Question: I'm working in a App project using the Ionic framework. I am trying to make a navigation button for TV remote control. My objective is to make the buttons like the image in the link below (from kodi ios remote App) using CSS.
Can someone help me?

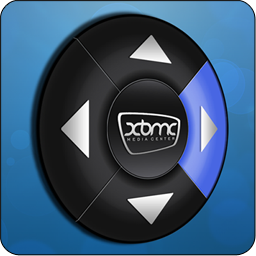
Answer: define your wrapper and rotate it at 45deg

'''
*{box-sizing: border-box}
:root{
background: skyblue;
height: 100vh
}
figure{
position: relative;
width: 250px;
height: 250px;
border-radius: 50%;
border: 2px solid black;
margin: 40px auto;
overflow: hidden;
background: white;
box-shadow: 0 0 6px 2px #000;
transform: rotate(45deg)
}
.btn {
width: 123px;
height: 125px;
position: relative;
float: left;
background: #000;
transform-origin: 100% 100%;
transition: background .3s ease;
box-shadow: inset 0 0 1px 0px rgb(187, 187, 187);
}
.btn:hover{cursor: pointer; background: #4864e3;}
.btn:nth-of-type(2) {
right: 0;
}
.btn:nth-of-type(3) {
bottom: 0;
left: 0;
}
.btn:last-of-type {
right: 0;
bottom: 0;
}
figure figcaption{
box-shadow: 0 0 16px 10px #000,
inset 0 0 3px 2px #000,
0 0 0px 32px rgba(255, 255, 255, 0.1);
width: 120px;
height: 120px;
border-radius: 50%;
position: absolute;
top: 50%;
left: 50%;
color: rgb(187, 187, 187);
text-align: center;
line-height: 120px;
margin: -60px 0 0 -60px;
border: 4px solid rgb(187, 187, 187);
transform: rotate(-45deg);
background:-webkit-gradient(radial, 29 0, 0, 220 -257, 455, from(#4864e3), to(#000E1A));
}
.btn:before{
content:'';
opacity: .6;
position: absolute;
border-left: 32px solid transparent;
border-right: 32px solid transparent;
border-bottom: 32px solid rgb(187, 187, 187)
}
.btn:first-of-type:before {
top: 44px;
left: 24px;
transform: rotate(-45deg);
}
.btn:nth-of-type(2):before {
top: 40px;
left: 32px;
transform: rotate(45deg);
}
.btn:nth-of-type(3):before {
top: 48px;
left: 26px;
transform: rotate(-135deg);
}
.btn:last-of-type:before {
top: 48px;
left: 32px;
transform: rotate(135deg);
}
'''
'''
<figure>
<div class=btn></div>
<div class=btn></div>
<div class=btn></div>
<div class=btn></div>
<figcaption>NAV</figcaption>
</figure>
'''